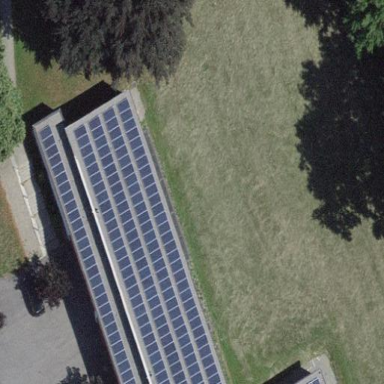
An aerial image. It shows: Solar power generator with photovoltaic panels.